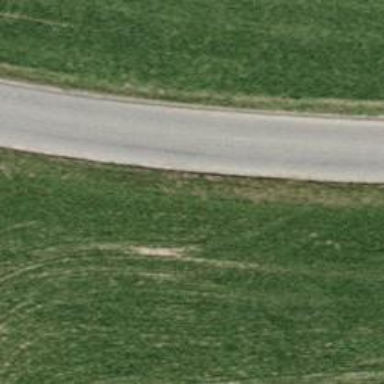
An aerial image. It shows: Unclassified road with asphalt surface and no sidewalk.